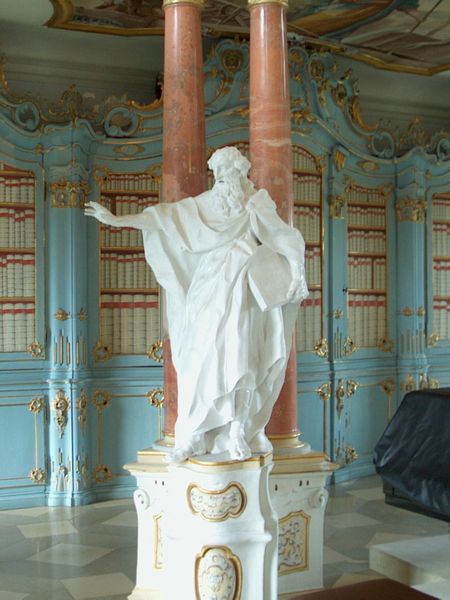
Titel: Figuren im Bibliothekssaal von Bad Schussenried
Künstler: Fidelis Sporer
Standort: Bad Schussenried, St. Magnus und Maria (EU - D - BW)
Schlagwörter: barock, rokoko, statue, heiliger, bibliothek, zeigegestus, apostel